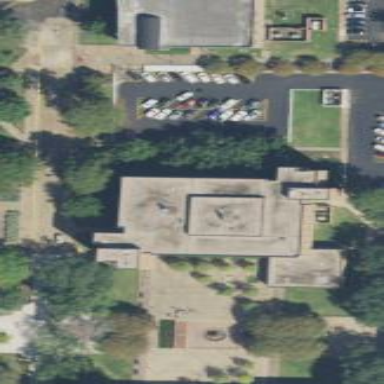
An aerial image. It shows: View of university building.